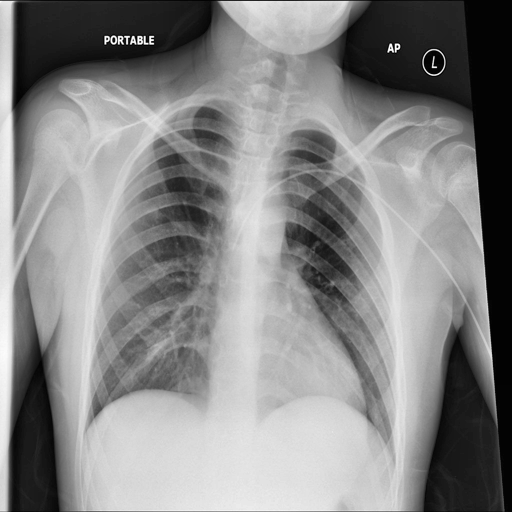
Finding: NORMAL